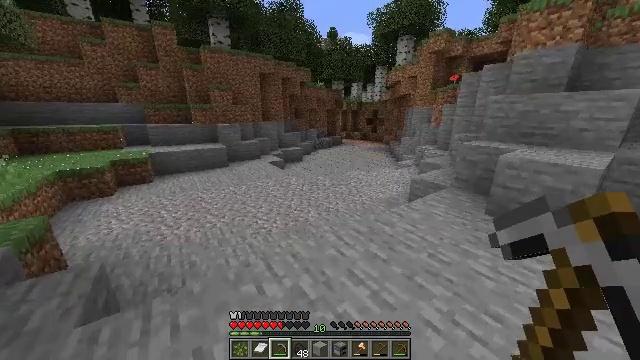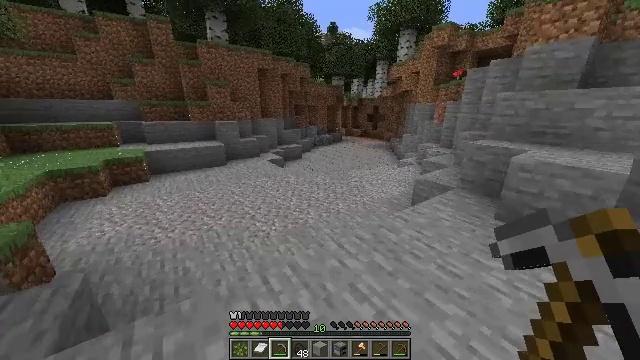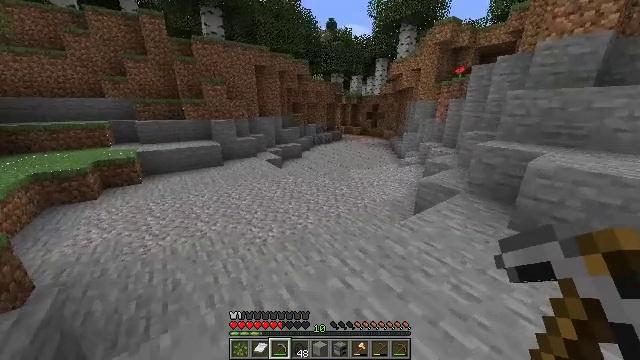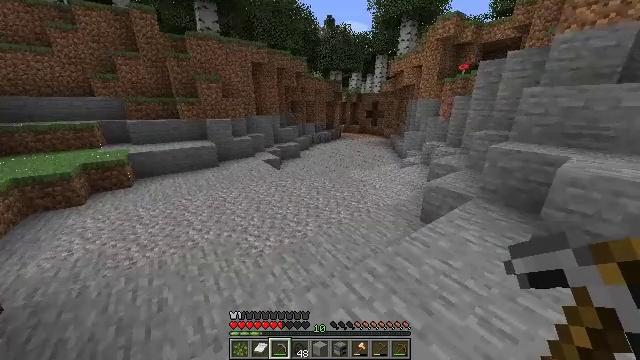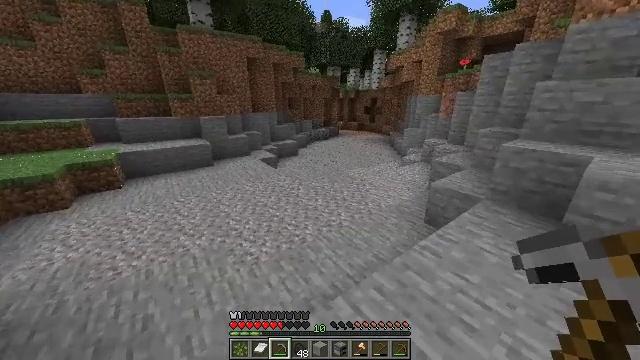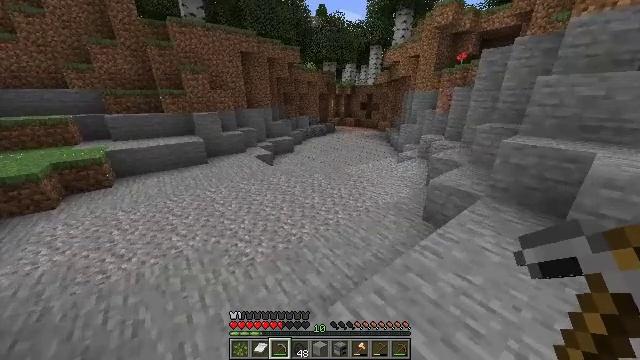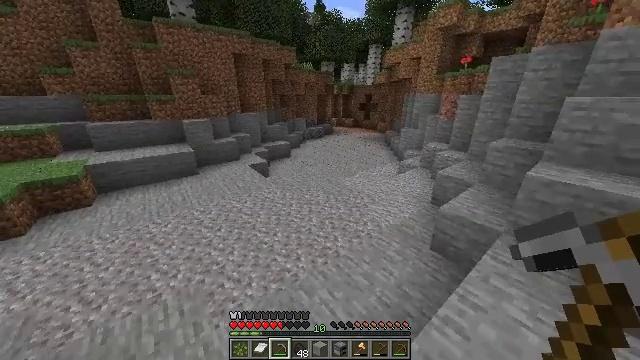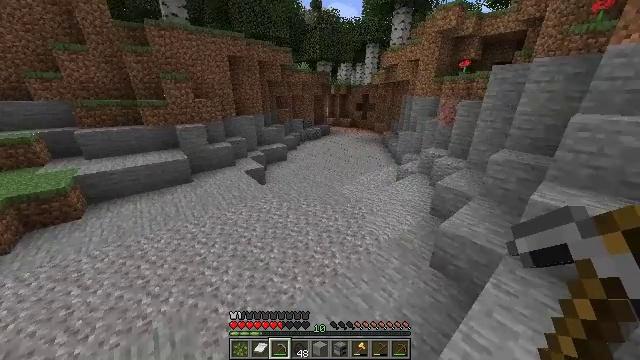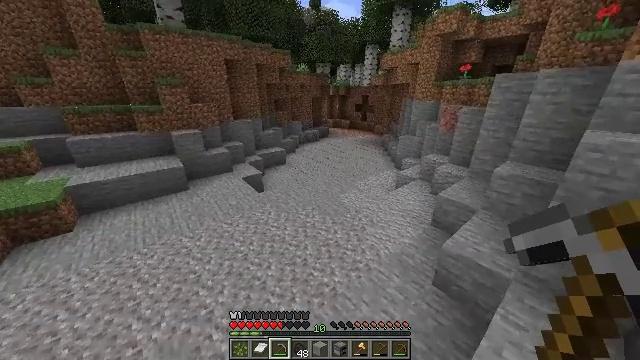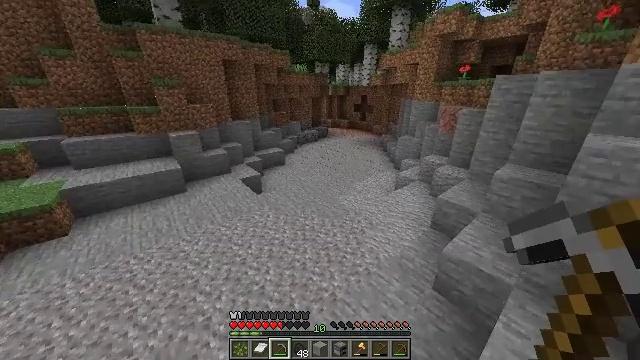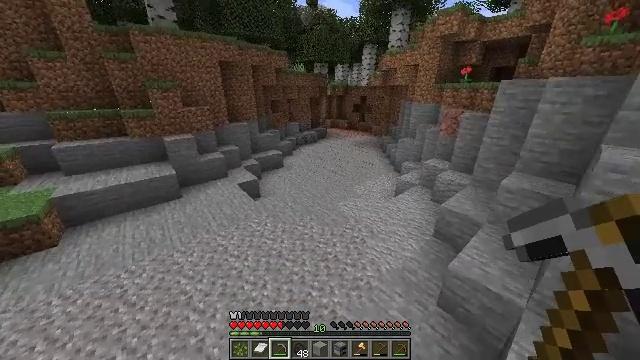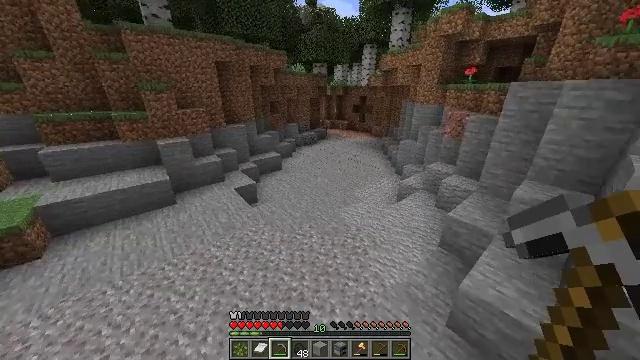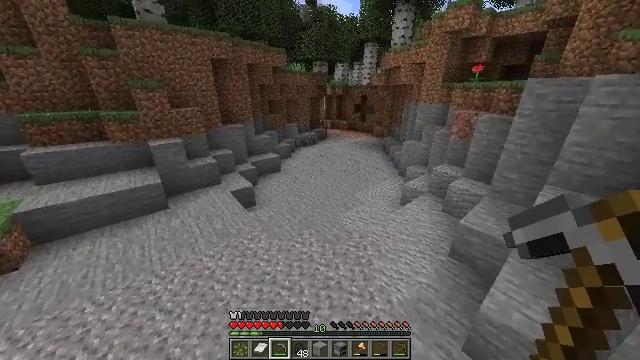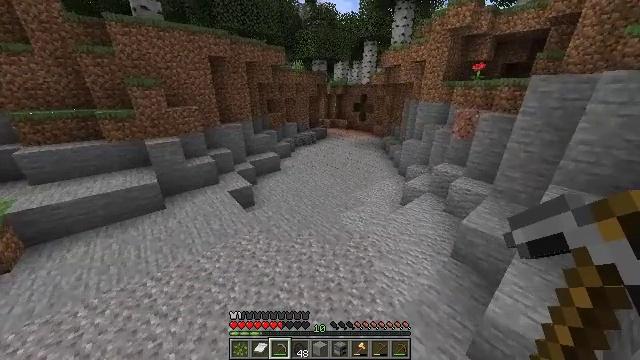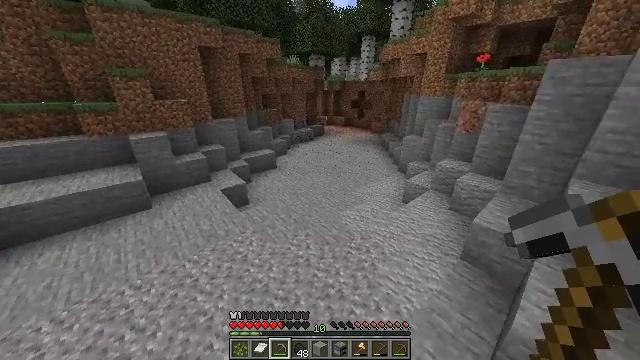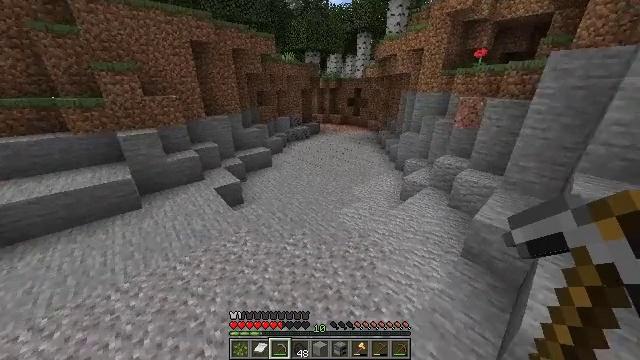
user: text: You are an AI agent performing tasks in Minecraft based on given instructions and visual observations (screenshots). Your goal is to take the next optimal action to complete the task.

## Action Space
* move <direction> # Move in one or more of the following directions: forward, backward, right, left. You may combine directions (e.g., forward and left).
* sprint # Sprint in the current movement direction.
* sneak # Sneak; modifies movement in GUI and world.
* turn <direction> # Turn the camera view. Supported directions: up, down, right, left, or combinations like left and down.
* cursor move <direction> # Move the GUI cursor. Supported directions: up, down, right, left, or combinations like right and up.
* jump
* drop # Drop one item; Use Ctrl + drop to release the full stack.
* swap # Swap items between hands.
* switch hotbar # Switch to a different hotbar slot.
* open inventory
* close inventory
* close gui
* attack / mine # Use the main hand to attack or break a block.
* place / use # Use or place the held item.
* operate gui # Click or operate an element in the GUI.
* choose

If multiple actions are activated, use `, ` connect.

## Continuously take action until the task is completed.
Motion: motion action
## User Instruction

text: Get the crafting table into the inventory.
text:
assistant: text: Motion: move forward
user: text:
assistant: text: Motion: move forward
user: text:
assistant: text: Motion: move forward
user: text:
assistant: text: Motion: move forward
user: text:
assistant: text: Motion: move forward, turn right and down
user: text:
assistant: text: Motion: move forward, jump
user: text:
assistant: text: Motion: move forward, jump
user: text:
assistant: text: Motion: move forward, jump
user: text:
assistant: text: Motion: move forward, jump
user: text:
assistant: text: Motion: move forward, jump
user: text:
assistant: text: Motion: move forward, jump
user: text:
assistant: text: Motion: move forward, jump
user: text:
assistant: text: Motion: move forward, jump
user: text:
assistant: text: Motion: move forward, jump
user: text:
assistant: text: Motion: move forward, turn right, jump
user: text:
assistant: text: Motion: move forward, turn right, jump
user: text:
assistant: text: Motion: move forward, jump
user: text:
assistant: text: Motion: move forward, jump
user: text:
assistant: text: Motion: move forward, jump
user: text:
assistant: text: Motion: move forward, sprint, jump
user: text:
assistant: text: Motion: move forward, sprint, jump
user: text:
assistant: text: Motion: move forward, sprint, jump
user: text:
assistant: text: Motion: move forward, sprint, turn right, jump
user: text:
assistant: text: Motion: move forward, sprint, turn right, jump
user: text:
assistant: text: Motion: move forward, turn right, jump
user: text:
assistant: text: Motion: move forward, turn right, jump
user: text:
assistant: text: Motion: move forward, jump
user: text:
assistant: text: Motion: move forward, jump
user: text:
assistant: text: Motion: move forward, jump
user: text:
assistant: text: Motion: move forward, sprint, jump